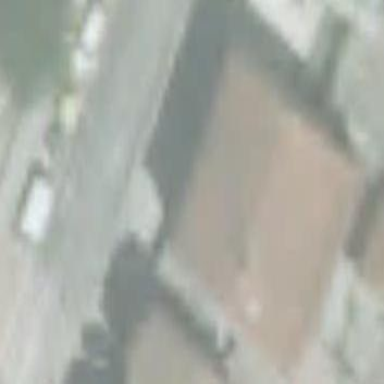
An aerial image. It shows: Residential building.